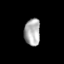
Tissue: skin
Cell type: Epithelial cells
Senescence score: 0.2622
Nuclear area (px): 419
Mean DAPI intensity: 175.723